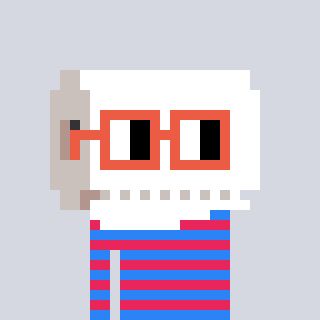
a pixel art character with square orange glasses, a toiletpaper-full-shaped head and a redpinkish-colored body on a cool background